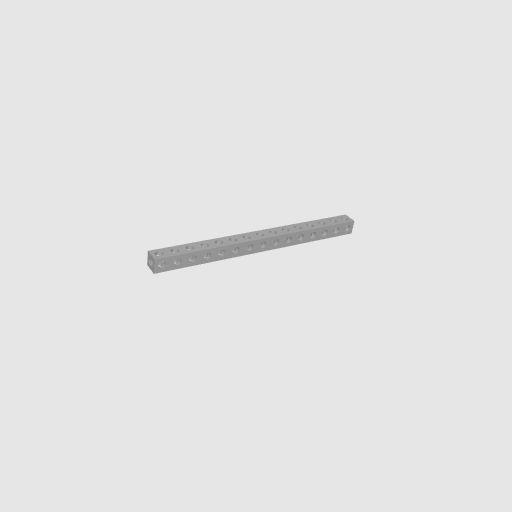
Part: SquareBeam15H